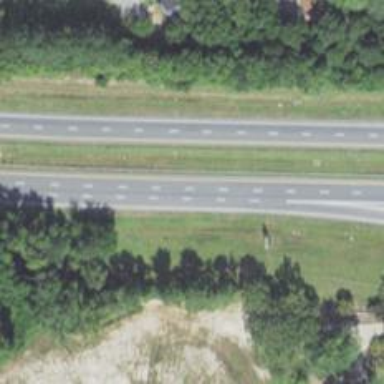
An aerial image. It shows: Motorway junction.